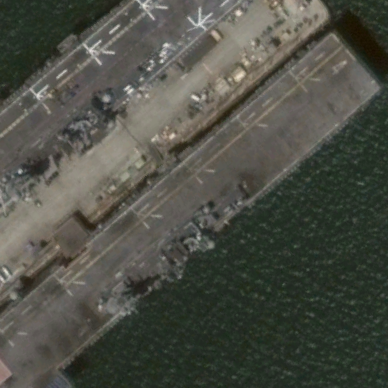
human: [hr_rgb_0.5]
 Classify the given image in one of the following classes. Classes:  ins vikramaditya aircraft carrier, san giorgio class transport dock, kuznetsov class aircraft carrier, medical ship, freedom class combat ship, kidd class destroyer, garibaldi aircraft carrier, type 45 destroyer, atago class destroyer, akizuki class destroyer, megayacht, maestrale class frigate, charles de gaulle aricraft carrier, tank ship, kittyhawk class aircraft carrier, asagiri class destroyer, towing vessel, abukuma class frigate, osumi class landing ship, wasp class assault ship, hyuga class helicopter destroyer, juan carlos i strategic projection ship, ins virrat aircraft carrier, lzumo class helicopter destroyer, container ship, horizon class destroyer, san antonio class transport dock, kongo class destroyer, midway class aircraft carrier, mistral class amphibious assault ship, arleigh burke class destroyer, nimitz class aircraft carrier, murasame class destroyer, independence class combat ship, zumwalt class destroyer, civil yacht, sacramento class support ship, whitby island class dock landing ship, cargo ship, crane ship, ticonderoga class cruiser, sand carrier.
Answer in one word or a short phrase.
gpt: Wasp class assault ship